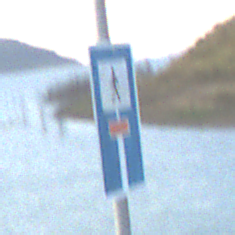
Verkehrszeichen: SackgasseFussgaengerDurchlaessig
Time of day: SunriseSunset
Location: Outdoor (RoadRail)
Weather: PartlyCloudy
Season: NotSpecified
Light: Natural